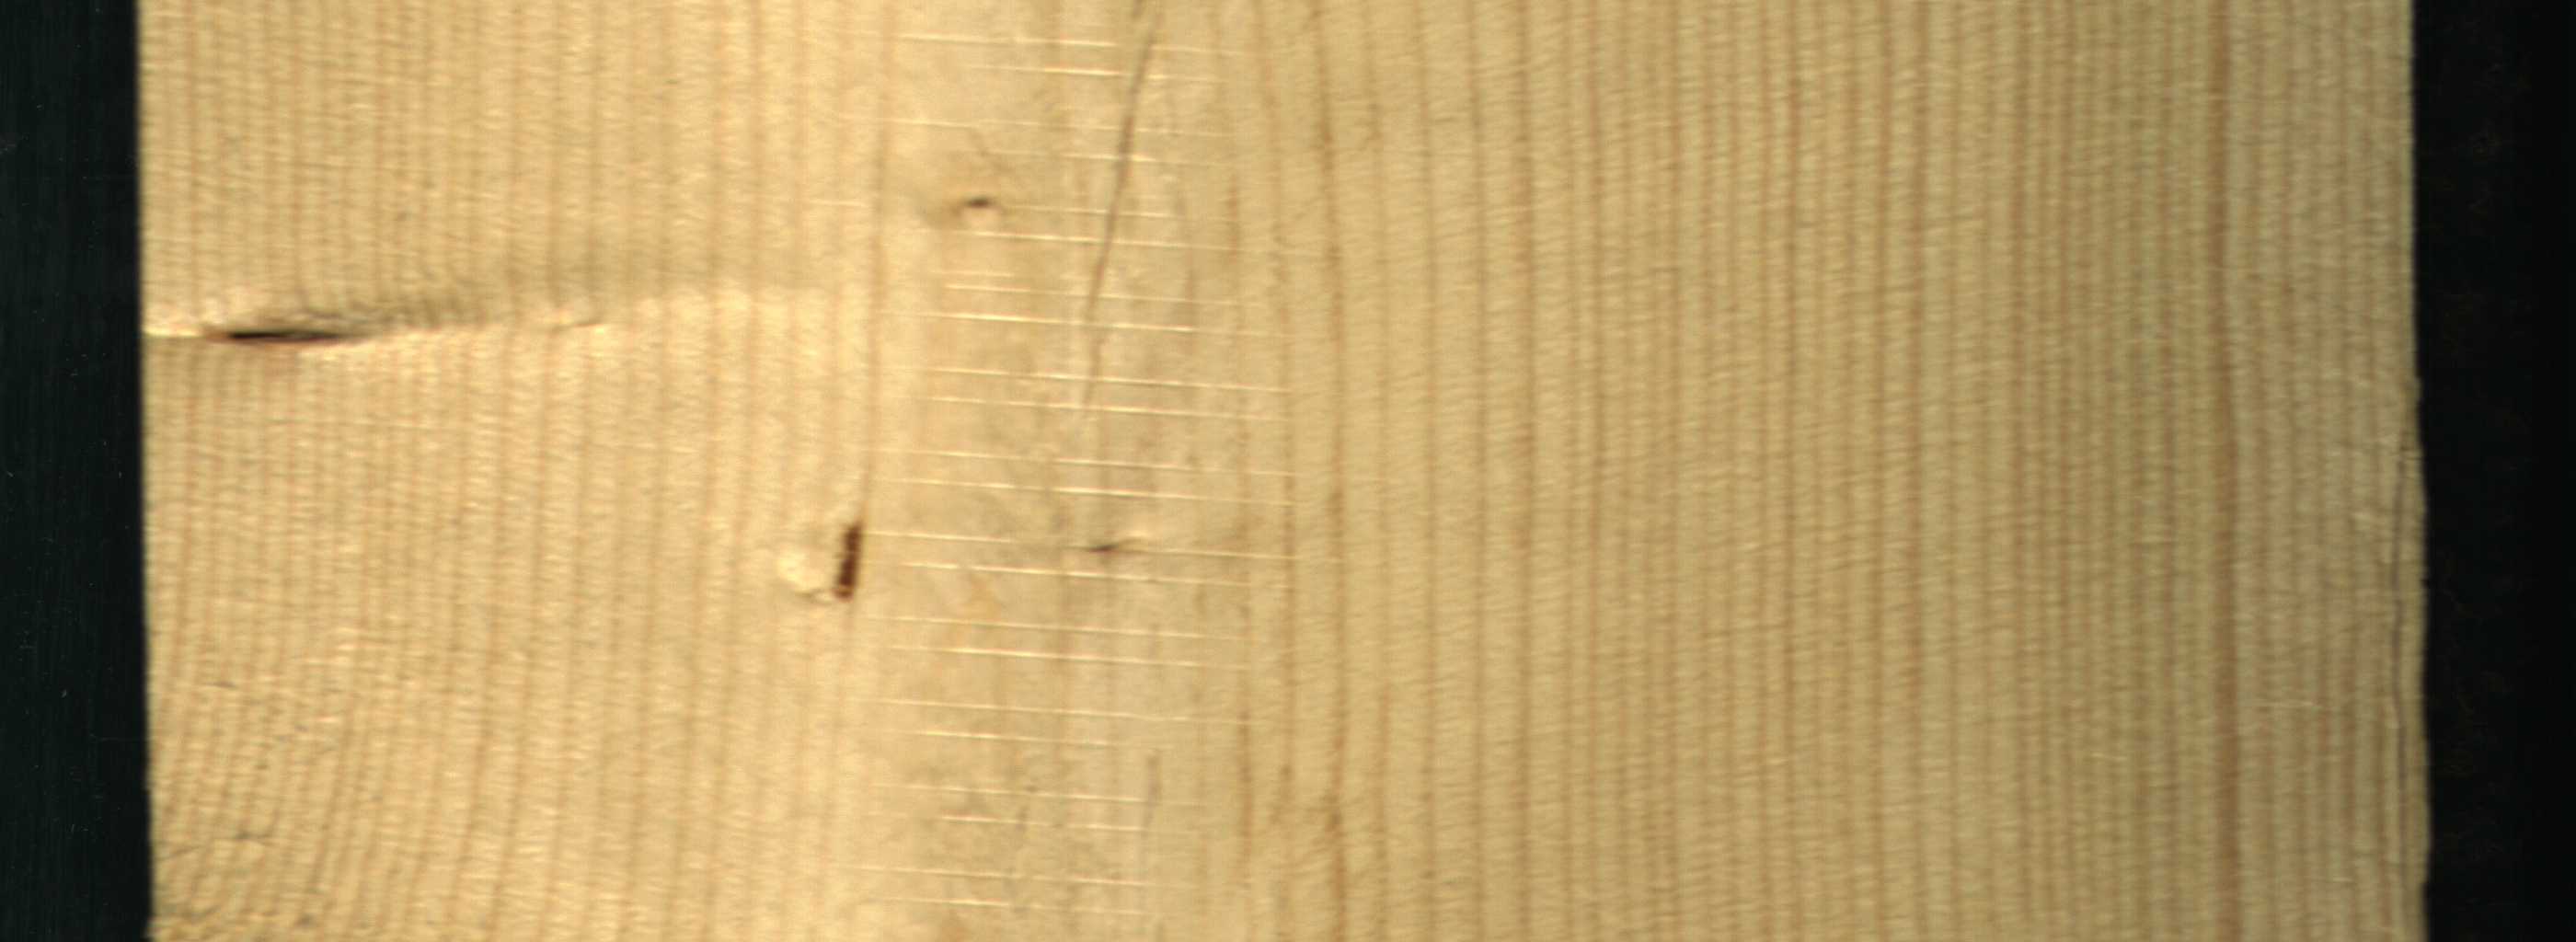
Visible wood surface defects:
resin
Dead_Knot